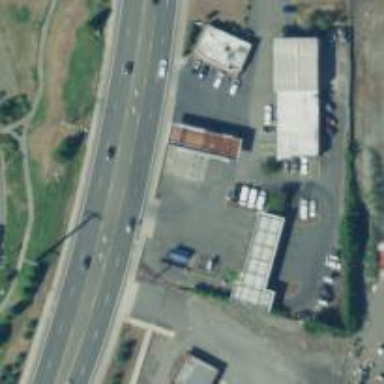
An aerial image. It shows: Convenience shop.